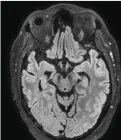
Timetable of clinical and radiological course of our case report of SMART syndrome. Corresponding MRI two months after discharge ( - postcontrast T1-weighted.
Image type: radiology (mri)